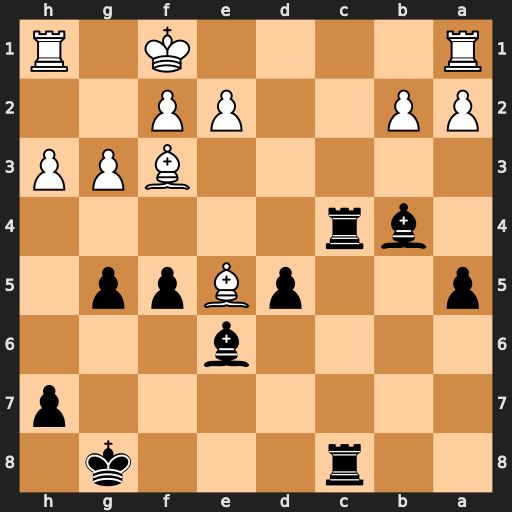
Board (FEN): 2r3k1/7p/4b3/p2pBpp1/1br5/5BPP/PP2PP2/R4K1R
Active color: b
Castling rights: -
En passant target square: -
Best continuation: g4 hxg4 fxg4